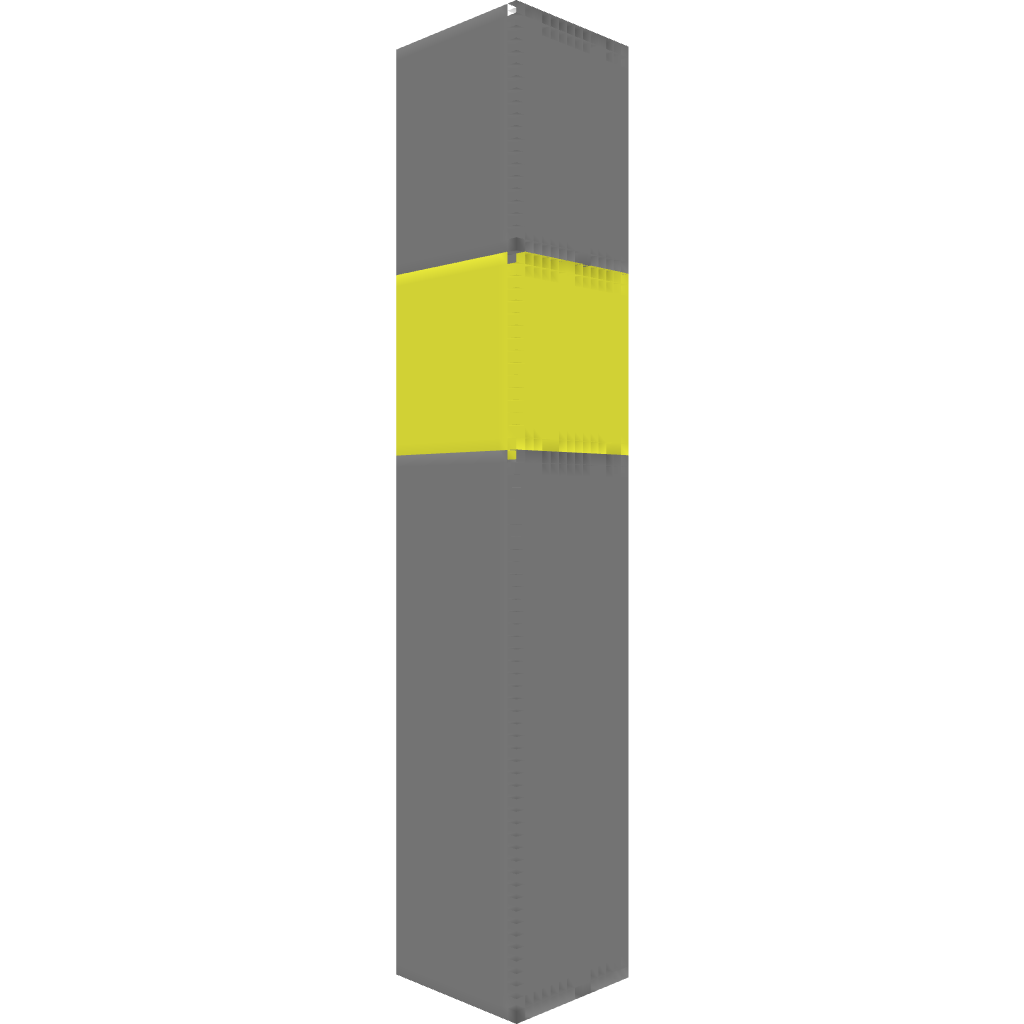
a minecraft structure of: tower low detail bad shape  yelow in middle